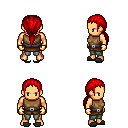
a pixel art fantasy rpg character, male body template, human, tanned skin, leather chest armor, teal pants, red ponytail hairstyle, gold gloves, gray slippers, four views (front, back, left, right), 2x2 character sprite sheet, small pixel art, hard edges, no anti-aliasing